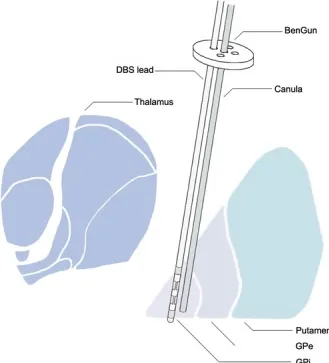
A, BenGun configuration.
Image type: radiology (ct)